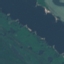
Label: River